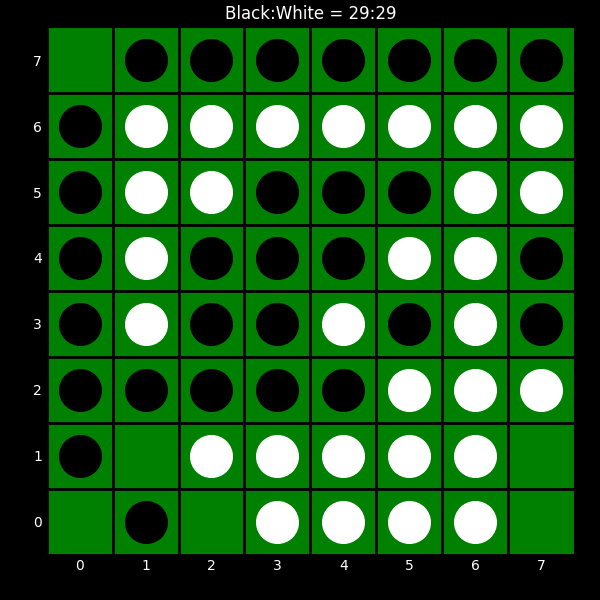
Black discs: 29
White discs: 29